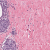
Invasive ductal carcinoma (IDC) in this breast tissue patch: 0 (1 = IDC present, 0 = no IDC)